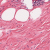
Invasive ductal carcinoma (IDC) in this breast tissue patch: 0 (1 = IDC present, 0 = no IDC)